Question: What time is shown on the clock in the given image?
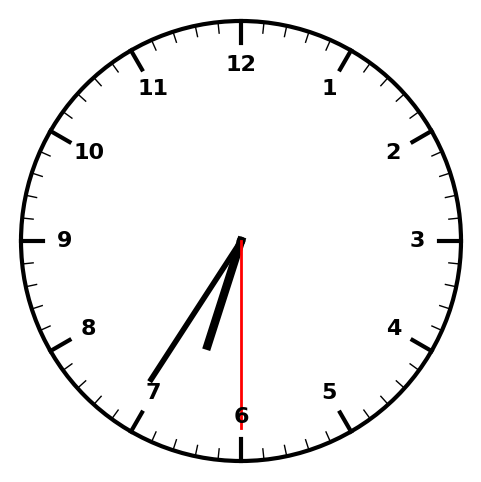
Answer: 06:35:30